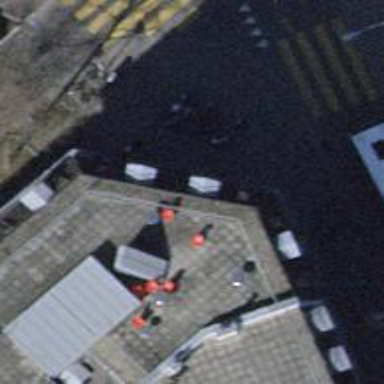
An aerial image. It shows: Motorcycle parking facility.